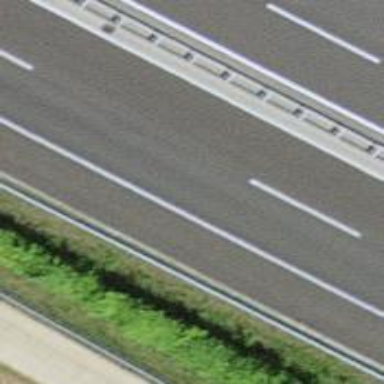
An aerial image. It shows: Asphalt motorway.